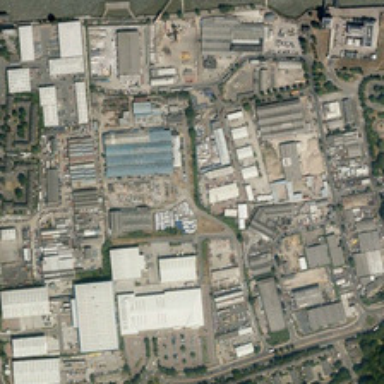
Many buildings near a river and some green trees are in an industrial area .